Question: I assigned a background image for a '<div>' in the CSS of my HTML code, i assigned the width and height and also add contents to the '<div>' but the bg still not shown, this is what I've tried:
'''
#order_list {
position: absolute;
width: 25%;
height: 100%;
z-index: 2;
left: 75%;
top: 35px;
color: #F33;
background:url(img/ItemList.png)
display: inline-block;
alignment-adjust: central;
font: Arial, Helvetica, sans-serif;
font-size: 14px;
font-size-adjust: inherit;
grid-rows: inherit;
list-style: upper-alpha;
word-spacing: inherit;
word-wrap: break-word;
vertical-align: central;
}
'''
'''
<div id="order_list">
<div id="confirm" class="buttonClass">
<div align="center">Confirm</div>
</div>
<div id="total" class="totalClass">
<div align="center"></div>
</div>
</div>
'''

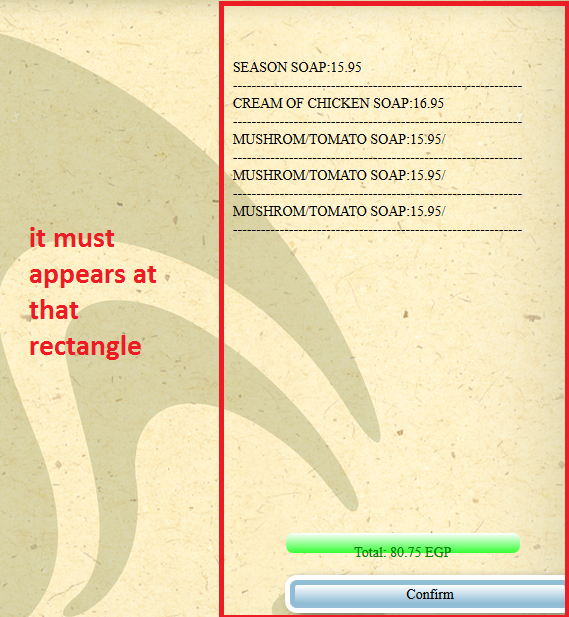
Answer: It might depend on how your browser interprets it, but you forgot a semicolon at the end of
'background:url(img/ItemList.png)'
Without it, browsers won't show the image. Thanks to @Leeish for noting that in this case, a semicolon is absolutely neccessary.